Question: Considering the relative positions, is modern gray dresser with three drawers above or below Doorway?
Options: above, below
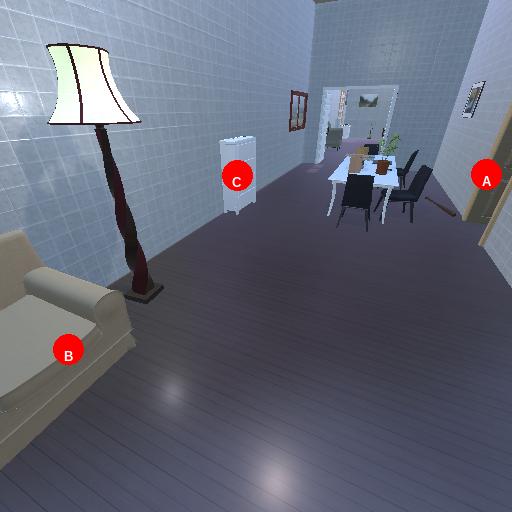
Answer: above